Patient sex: F
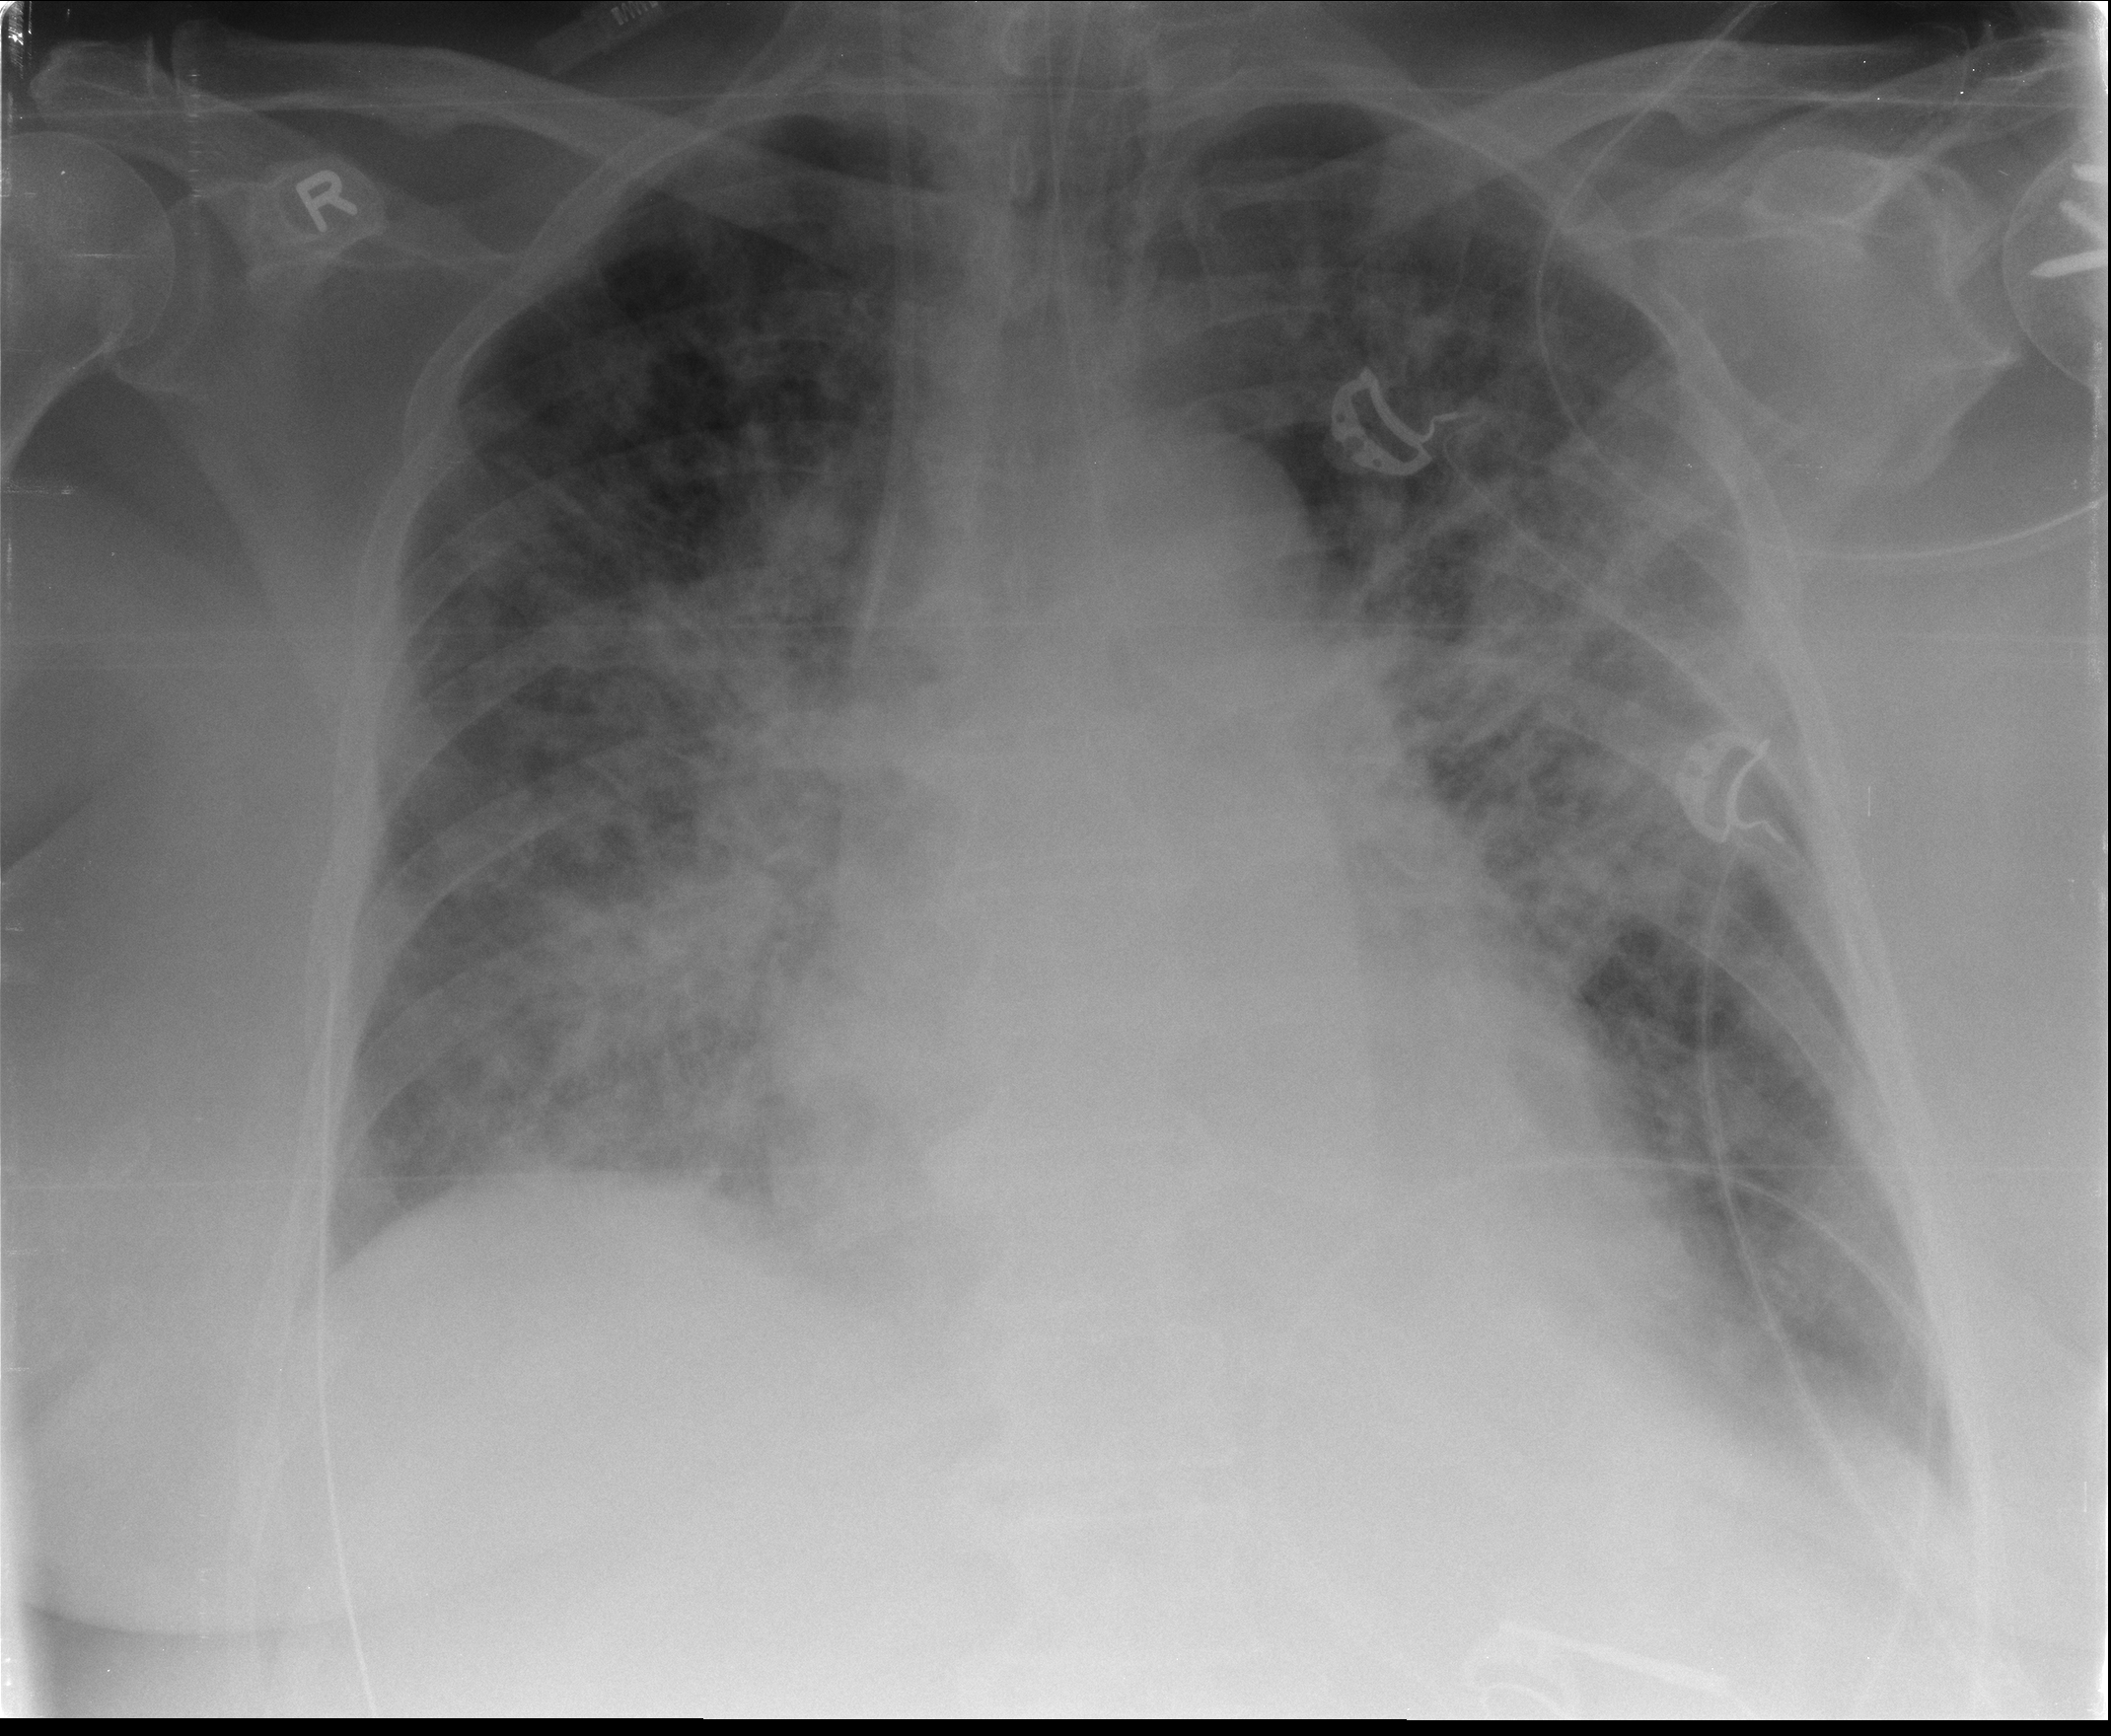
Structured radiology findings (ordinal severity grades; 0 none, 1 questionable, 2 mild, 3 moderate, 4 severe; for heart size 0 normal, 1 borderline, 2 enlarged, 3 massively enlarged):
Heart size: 2
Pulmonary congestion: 3
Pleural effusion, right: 1
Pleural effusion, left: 1
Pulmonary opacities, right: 4
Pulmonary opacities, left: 4
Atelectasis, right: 3
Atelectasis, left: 3